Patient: sex M, age 67
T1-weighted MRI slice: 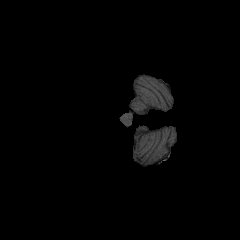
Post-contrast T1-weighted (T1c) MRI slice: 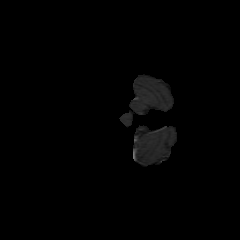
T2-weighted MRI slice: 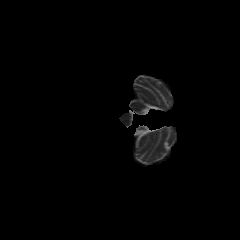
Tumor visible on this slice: no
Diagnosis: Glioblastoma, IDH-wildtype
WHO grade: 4